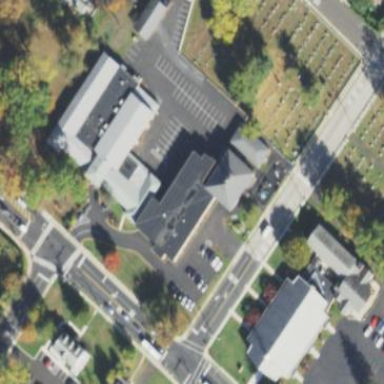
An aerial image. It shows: School building or complex.